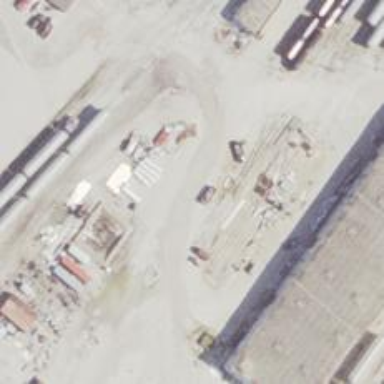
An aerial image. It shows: Railway yard.